Question: I have been trying to acclimate to Prolog and Horn clauses, but the transition from formal logic still feels awkward and forced. I understand there are advantages to having everything in a standard form, but:
What is the way to define the material conditional operator '-->' in Prolog, where 'A --> B' succeeds when either 'A = true' and 'B = true' OR 'B = false'? That is, an 'if->then' statement that doesn't 'fail' when 'if' is 'false' without an 'else'.

Also, what exactly the non-obvious advantages of Horn clauses?
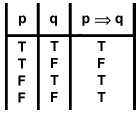
Answer: > What is the best way to define the material conditional operator --> in Prolog
When 'A' and 'B' are just variables to be bound to the atoms 'true' and 'false', this is easy:
'''
cond(false, _).
cond(_, true).
'''
But in general, there is no best way because Prolog doesn't offer proper negation, only <URL>, which is non-monotonic. The closest you can come with actual propositions 'A' and 'B' is often
'''
(\+ A ; B)
'''
which tries to prove 'A', then goes on to 'B' if 'A' (which does not mean that it is false due to the <URL>.
Negation, however, should be used with care in Prolog.
> Also, what exactly are the non-obvious advantages of Horn clauses?
That they have a straightforward procedural reading. Prolog is a , not a theorem prover. It's possible to write programs that have a clear logical meaning, but they're still programs.
To see the difference, consider the classical problem of sorting. If 'L' is a list of numbers without duplicates, then
'''
sort(L, S) :-
permutation(L, S),
sorted(S).
sorted([]).
sorted([_]).
sorted([X,Y|L]) :-
X < Y,
sorted([Y|L]).
'''
is a logical specification of what it means for 'S' to contain the elements of 'L' in sorted order. However, it also has a procedural meaning, which is: try all the permutations of 'L' until you have one that it sorted. This procedure, in the worst case, runs through all ! permutations, even though sorting can be done in O( lg ) time, making it a very poor sorting program.
See also <URL>.